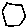
Label: hexagon